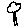
Label: tree